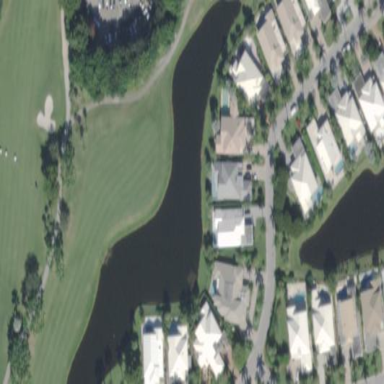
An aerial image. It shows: Water hazard on golf course. The hazard is natural water feature.